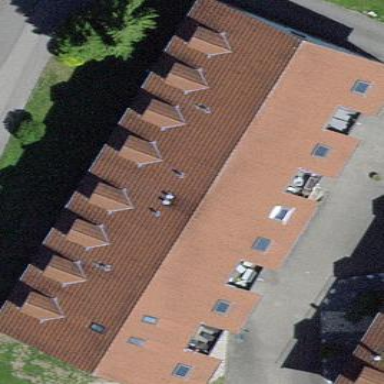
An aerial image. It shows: Apartment building with gabled roof made of roof tiles.